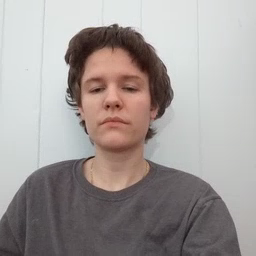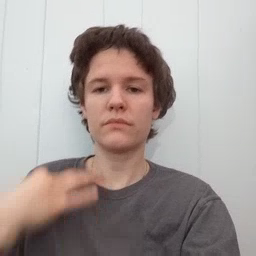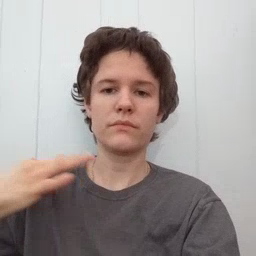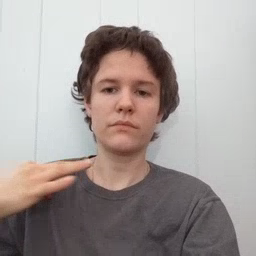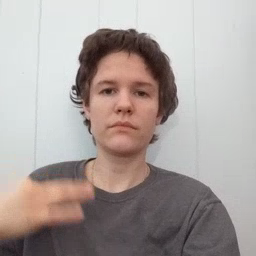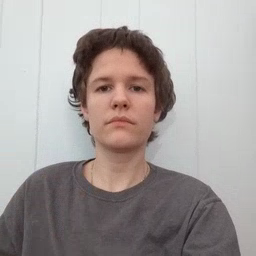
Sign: shirt